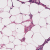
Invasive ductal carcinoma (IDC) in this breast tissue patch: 0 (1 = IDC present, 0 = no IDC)